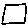
Label: square